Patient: sex F, age 58
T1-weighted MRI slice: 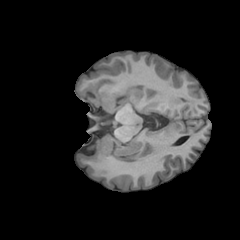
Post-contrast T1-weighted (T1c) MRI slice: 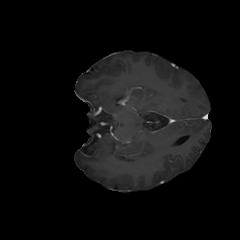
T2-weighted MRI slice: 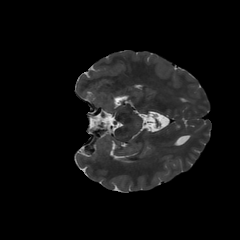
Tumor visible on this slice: no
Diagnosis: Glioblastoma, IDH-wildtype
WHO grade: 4